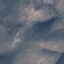
Label: HerbaceousVegetation